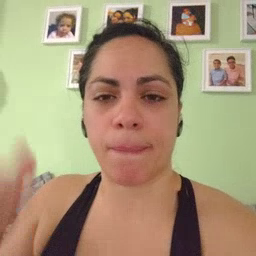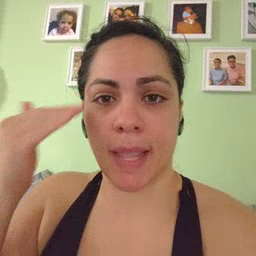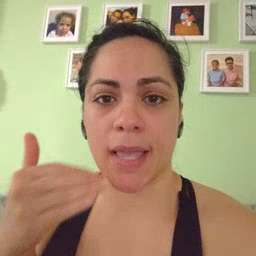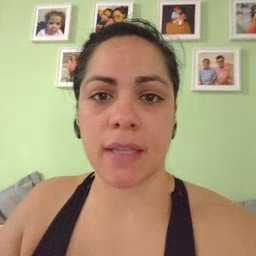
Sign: head